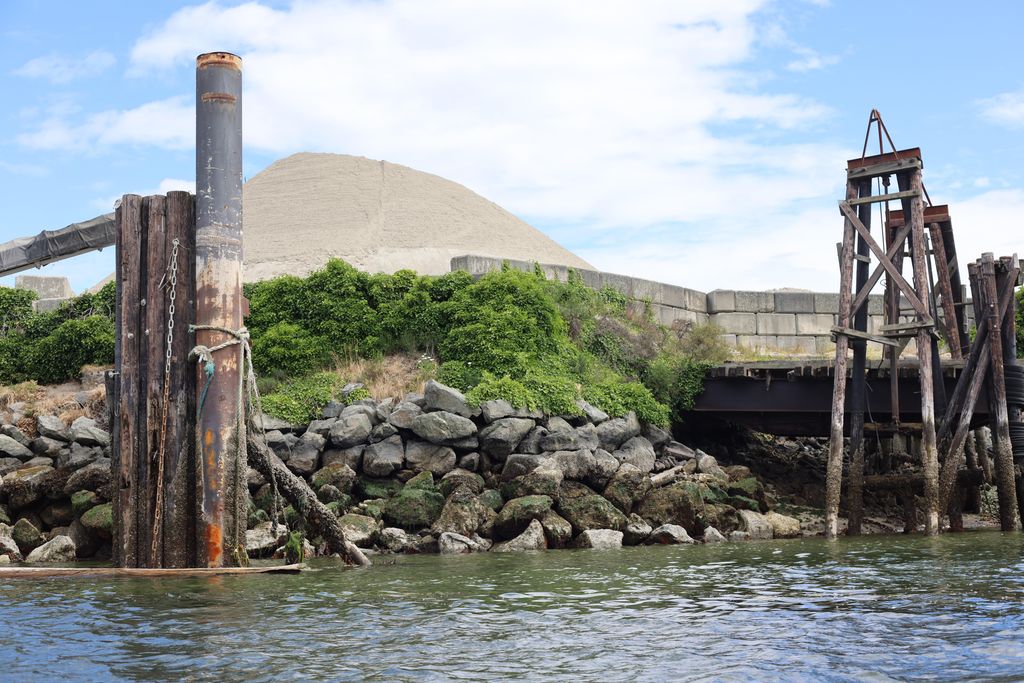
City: victoria